Question: how to move data from 3 tables to another in oracle?
select aid ,aname,aage into tTableD from tTableA ,tTableB,tTableC

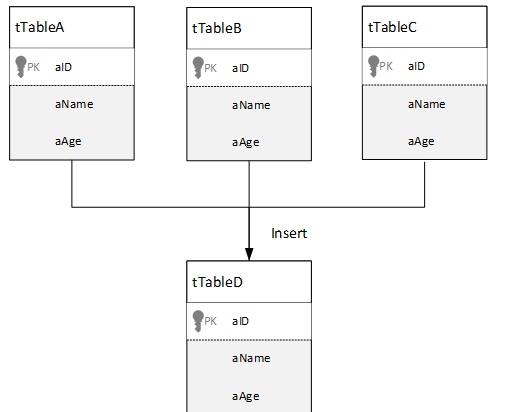
Answer: Assuming that all the ID values are distinct (or are not going into a unique column) then:
'''
INSERT INTO tTableD ( aID, aName, aAge )
SELECT aID, aName, aAge FROM tTableA UNION ALL
SELECT aID, aName, aAge FROM tTableB UNION ALL
SELECT aID, aName, aAge FROM tTableC;
'''
If they are not distinct and the 'aID' column has a unique constraint then you will need to generate new ID values and assuming that you have a sequence named 'tTableD__aID__seq':
'''
INSERT INTO tTableD ( aID, aName, aAge )
SELECT tTableD__aID__seq.NEXTVAL, aName, aAge
FROM (
SELECT aName, aAge FROM tTableA UNION ALL
SELECT aName, aAge FROM tTableB UNION ALL
SELECT aName, aAge FROM tTableC
);
'''
<URL>